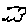
Label: cloud